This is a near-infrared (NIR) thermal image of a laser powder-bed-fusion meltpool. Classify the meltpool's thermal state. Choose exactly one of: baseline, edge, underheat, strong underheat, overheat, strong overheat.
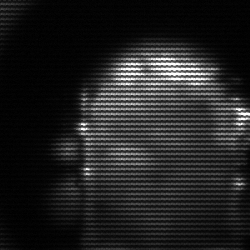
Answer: baseline